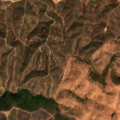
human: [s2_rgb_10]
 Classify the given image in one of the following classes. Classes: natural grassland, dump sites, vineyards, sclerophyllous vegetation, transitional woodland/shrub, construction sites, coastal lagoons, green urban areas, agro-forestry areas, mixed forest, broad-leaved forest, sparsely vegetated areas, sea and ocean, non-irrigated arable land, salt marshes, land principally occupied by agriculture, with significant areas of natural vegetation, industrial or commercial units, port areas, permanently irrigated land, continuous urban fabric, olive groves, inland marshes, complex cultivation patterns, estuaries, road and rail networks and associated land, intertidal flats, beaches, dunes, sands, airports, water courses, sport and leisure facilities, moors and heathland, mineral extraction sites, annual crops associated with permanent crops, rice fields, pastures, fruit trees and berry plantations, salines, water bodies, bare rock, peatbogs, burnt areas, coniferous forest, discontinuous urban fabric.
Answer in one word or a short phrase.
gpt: land principally occupied by agriculture, with significant areas of natural vegetation, broad-leaved forest, sclerophyllous vegetation, transitional woodland/shrub